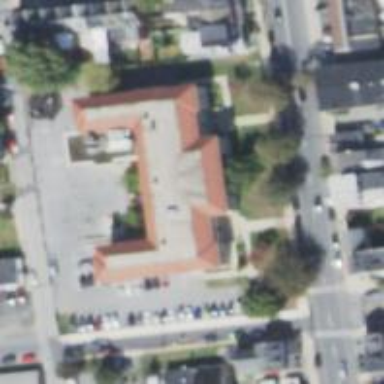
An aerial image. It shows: School.